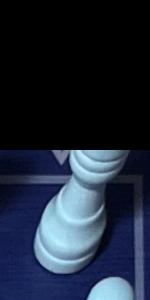
Label: Rook_White